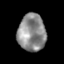
Tissue: skin
Cell type: Epithelial cells
Senescence score: 0.1551
Nuclear area (px): 1015
Mean DAPI intensity: 138.991